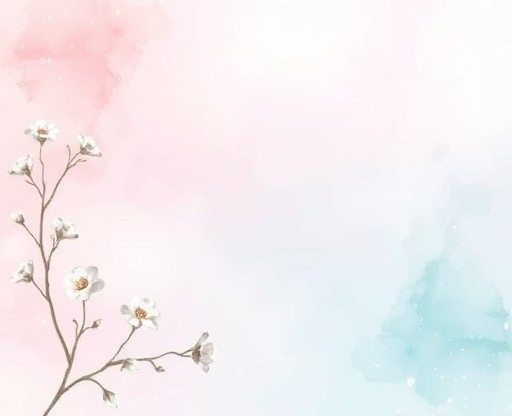
Category: Wedding